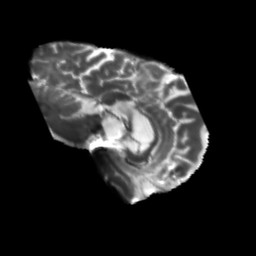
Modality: T2w
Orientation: sagittal
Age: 58
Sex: male
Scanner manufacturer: siemens
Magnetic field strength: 3 T
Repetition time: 5.25 s
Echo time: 0.08 s